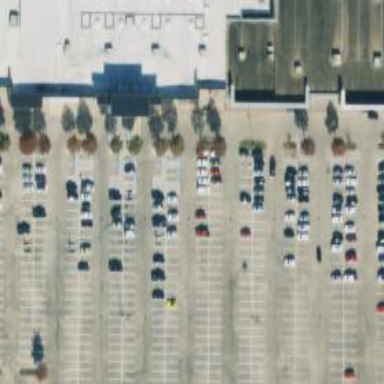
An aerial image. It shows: Parking space.